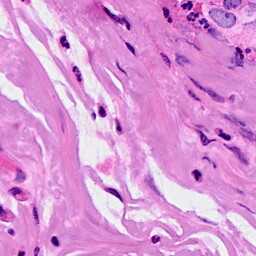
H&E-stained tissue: Breast